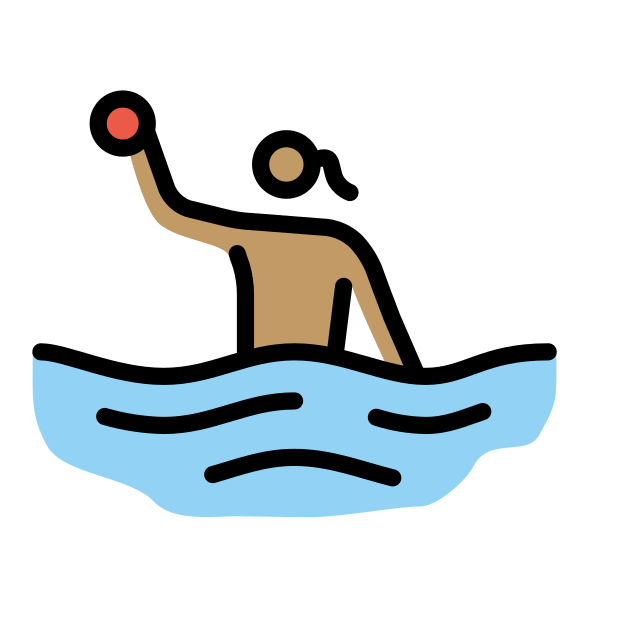
woman playing water polo: medium skin tone